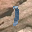
Label: 1